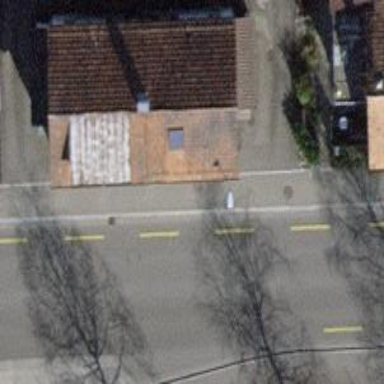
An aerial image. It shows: Terrace building with gabled roof.